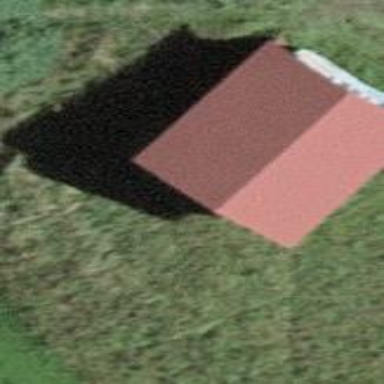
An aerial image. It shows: Gabled barn with roof made of roof tiles.